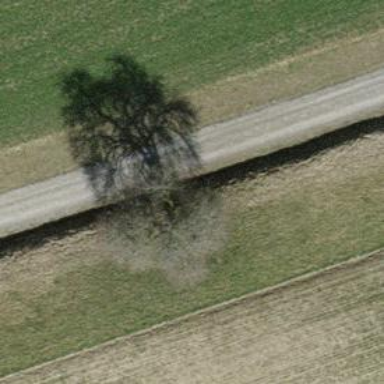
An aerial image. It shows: Urban tree adds touch of nature to the surroundings.